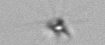
Label: Calciopappus